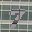
Label: 7